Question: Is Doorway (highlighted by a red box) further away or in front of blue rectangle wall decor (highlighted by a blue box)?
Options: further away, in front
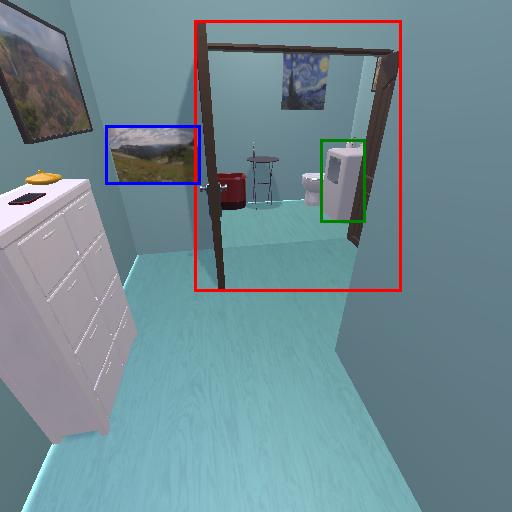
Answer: further away